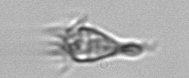
Label: Paratontonia_gracillima